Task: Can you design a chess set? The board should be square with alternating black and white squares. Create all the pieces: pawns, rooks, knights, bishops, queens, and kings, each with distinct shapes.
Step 1325:
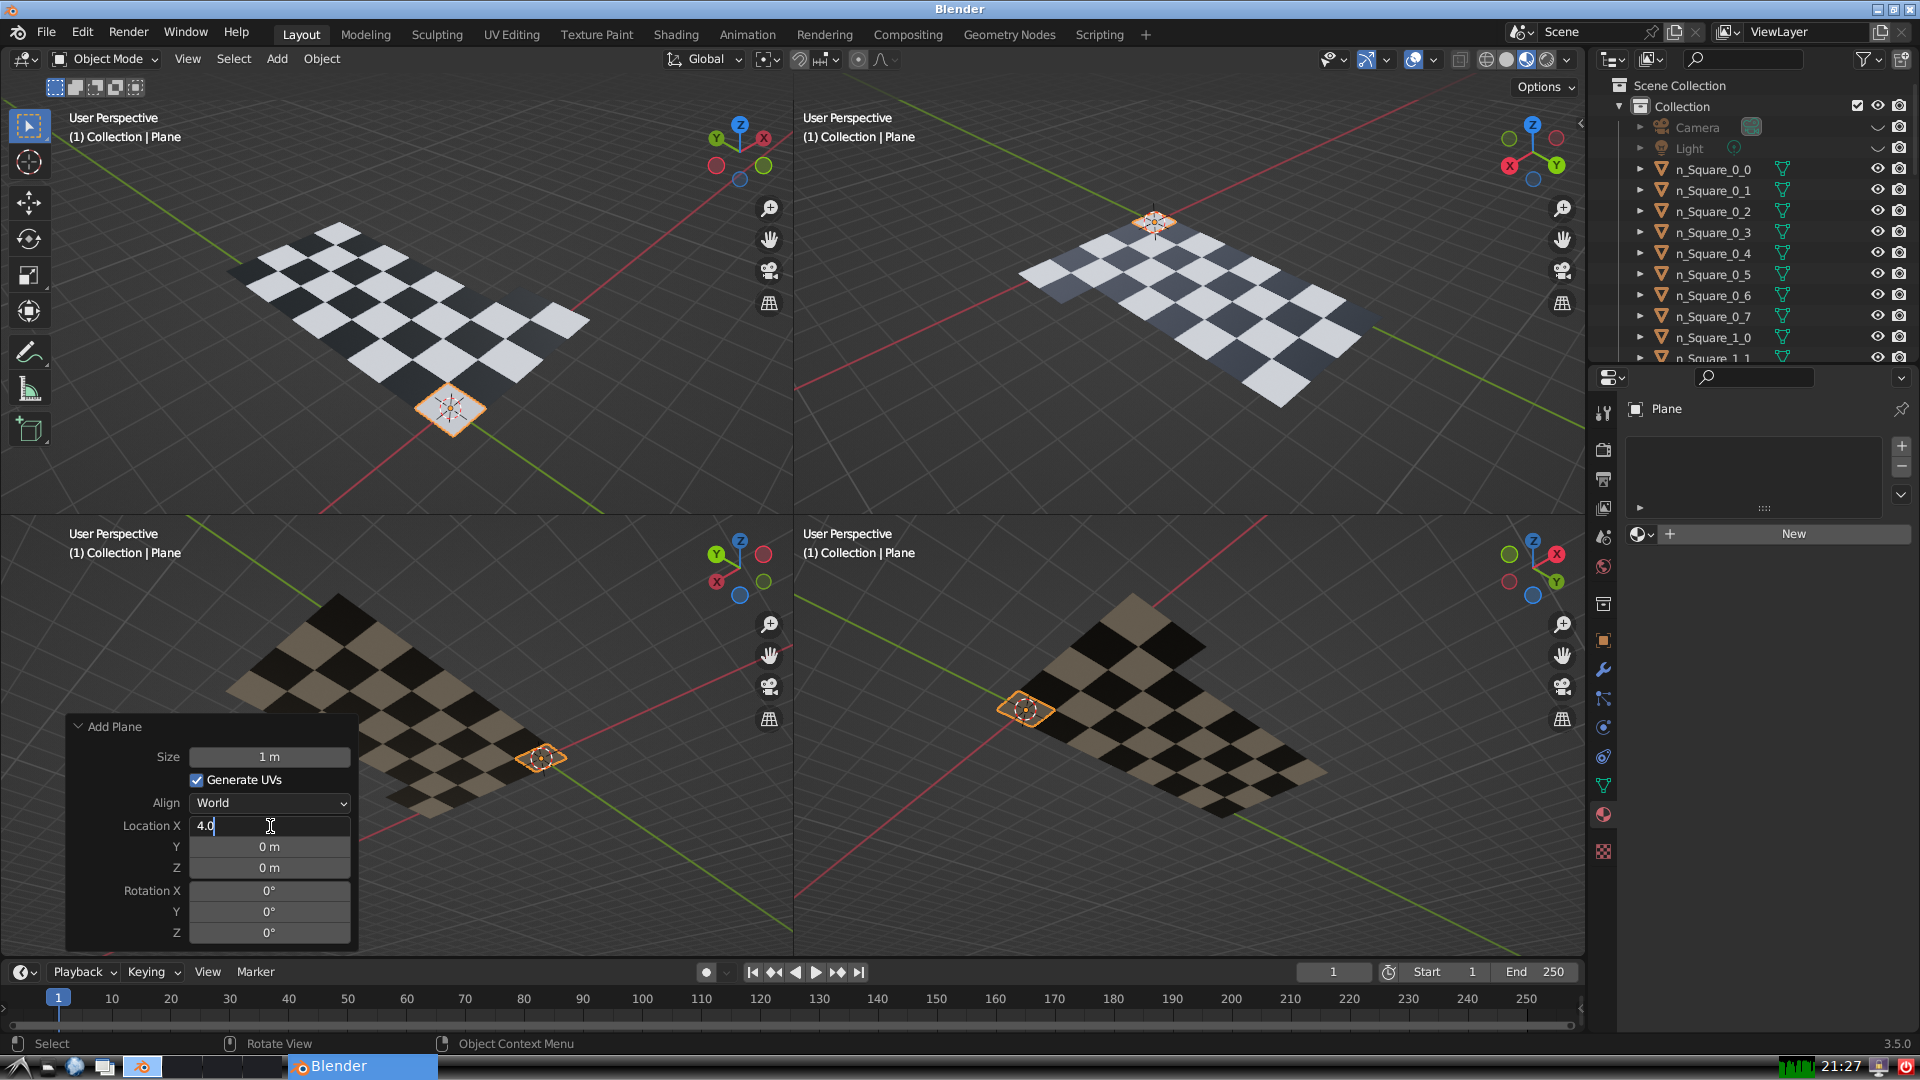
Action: {"key_press": ['Return']}